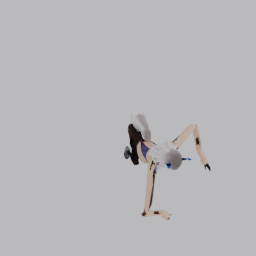
Label: people